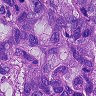
Metastatic tissue present: yes